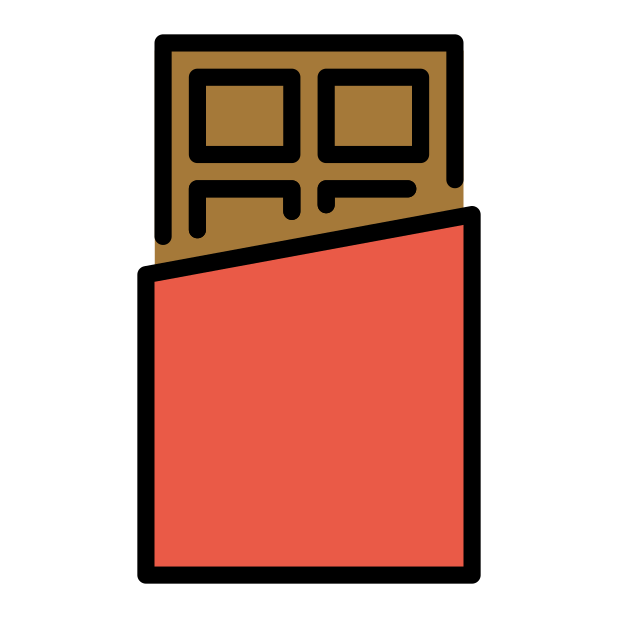
chocolate bar